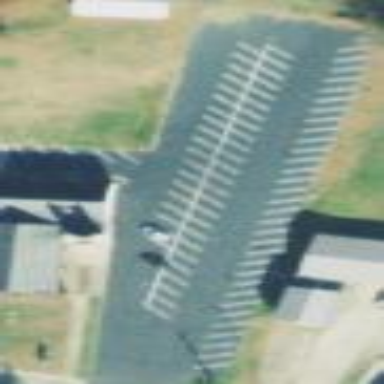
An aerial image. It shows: Parking area.